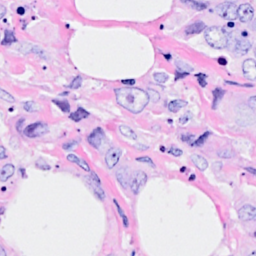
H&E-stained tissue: Breast